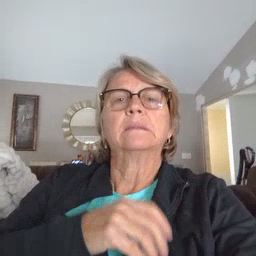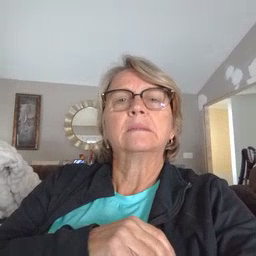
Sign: police